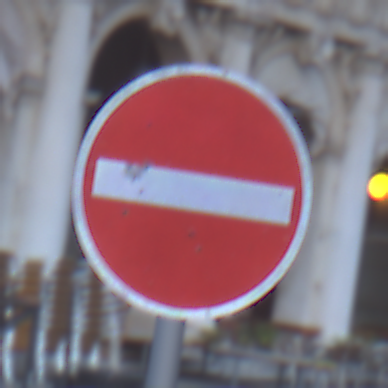
Verkehrszeichen: VerbotDerEinfahrt
Umgebung: Outdoor, Urban
Tageszeit: Dawn
Wetter: Clear
Licht: Natural
Jahreszeit: NotSpecified
Kontrast: LowContrast